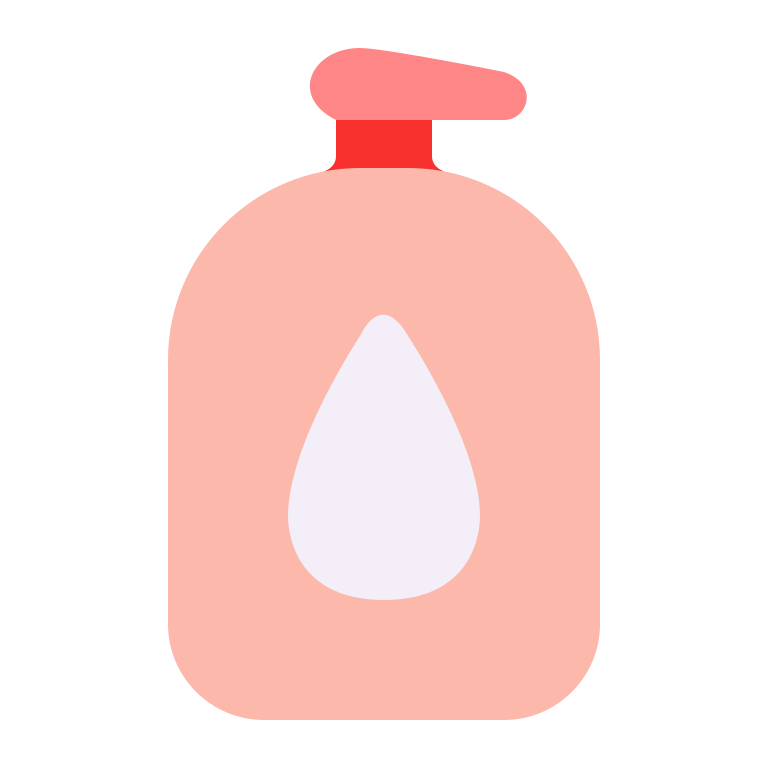
lotion bottle flat